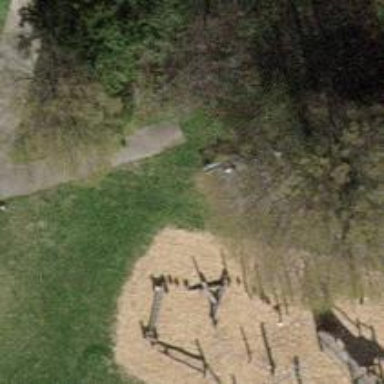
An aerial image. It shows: Bench for seating.